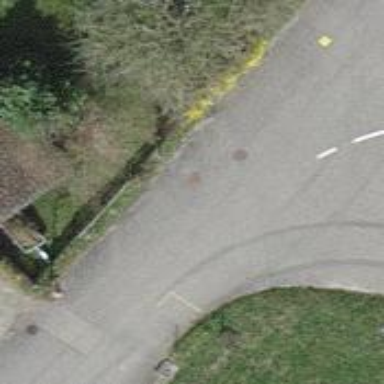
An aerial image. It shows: Service road with grade 1 tracktype.